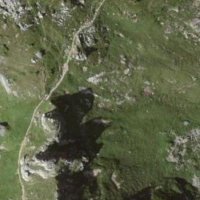
EUNIS habitat code: 26
Species observed at this site:
Parnassia palustris
Rupicapra rupicapra